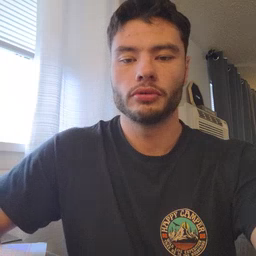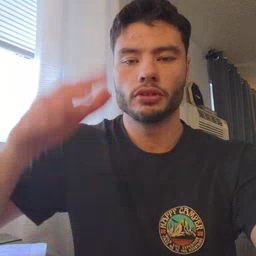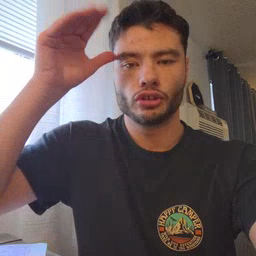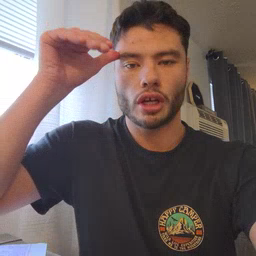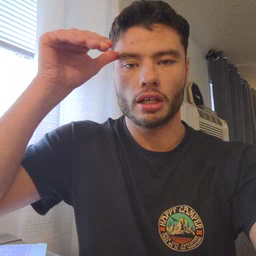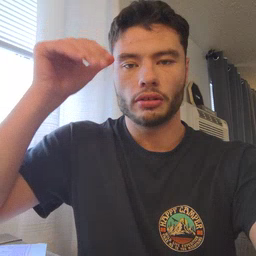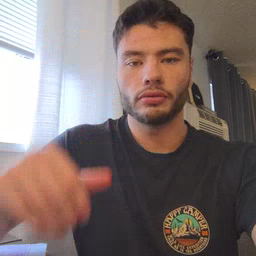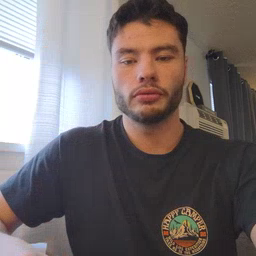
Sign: donkey